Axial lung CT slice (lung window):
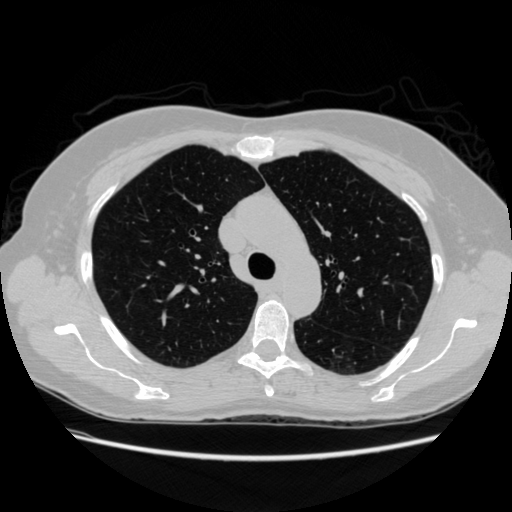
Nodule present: yes
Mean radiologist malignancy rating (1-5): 4.5